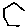
Label: hexagon